Question: If we have K sets of potentially overlapping triangles, what is a computationally efficient way of computing a new, non-overlapping set of triangles?
For example, consider this problem:

Here we have 3 triangle sets A, B, C, with some mutual overlap, and wish to obtain the non-overlapping sets A', B', C', AB, AC, BC, ABC, where for example the triangles in AC would contain the surfaces where there is exclusive overlap among A and C; and A' would contain the surfaces of A which do not overlap any other set.
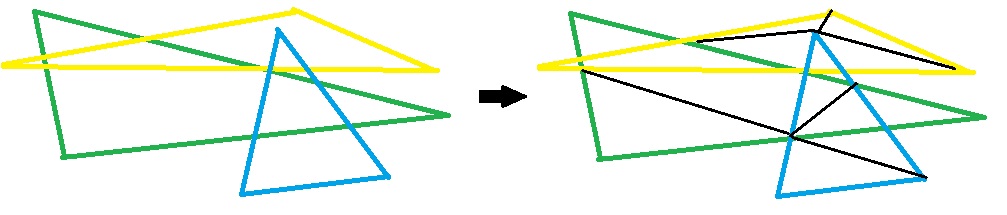
Answer: I (also) propose a two step approach.
As pointed out in the comments, this is a well-researched problem, typically approached with line sweep methods. Here is a <URL>, look especially at the Bentley-Ottmann algorithm.
I think Polygon Triangulation as suggested by @Claudiu cannot solve your problem as it cannot guarantee that all original edges are included. Therefore, I suggest you look at <URL>. These allow you to specify edges that be included in your triangulation, even if they would not be included in an unconstrained Delaunay or polygon triangulation. Furthermore, there are implementations that allow you to specify a non-convex border of your triangulation outside of which no triangles are generated. This also seems to be a requirement in your case.
Implementing Constrained Delaunay is non-trivial. There is however, a somewhat dated but <URL>, but it can be configured not to add new points, which amounts to Constrained Delaunay.
See comments for another implementation.